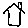
Label: house